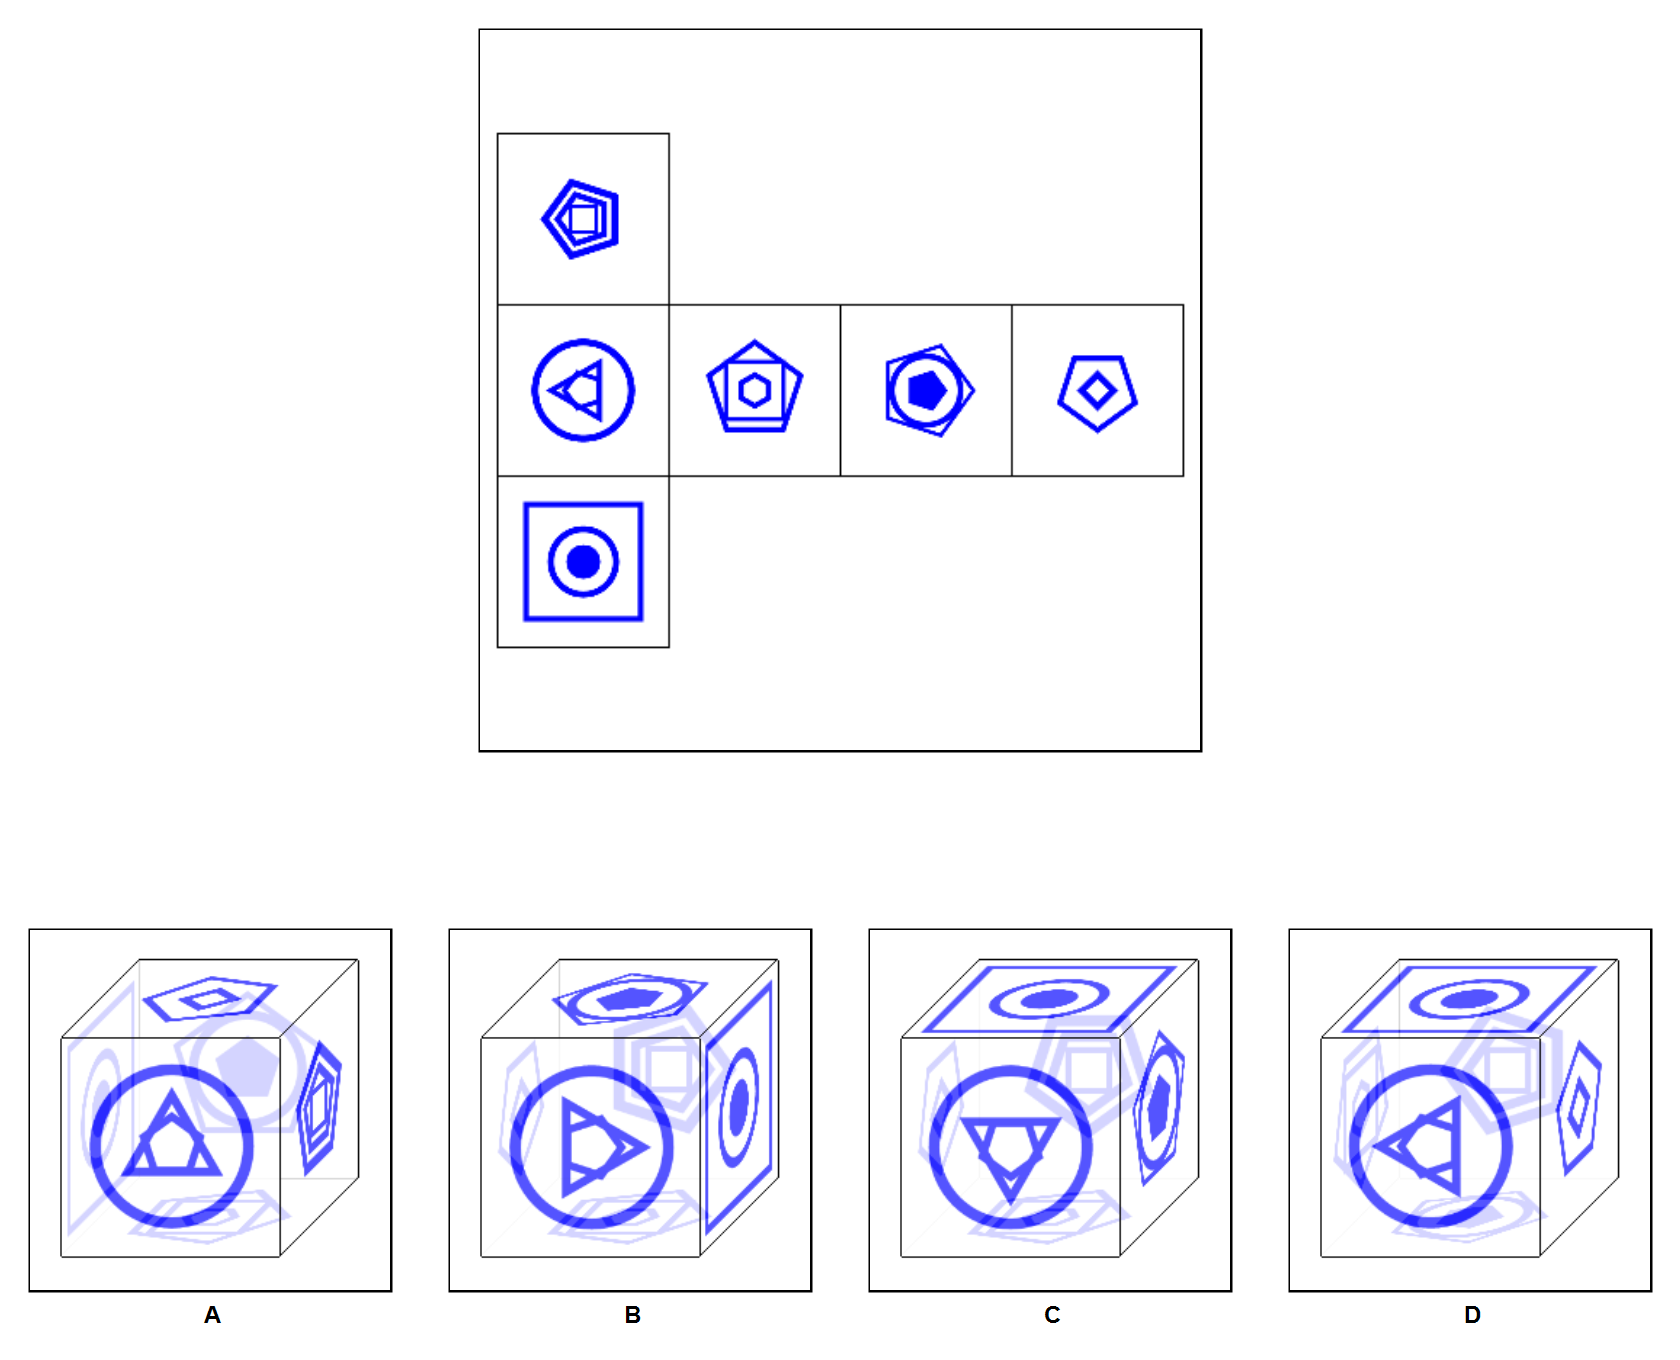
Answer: A